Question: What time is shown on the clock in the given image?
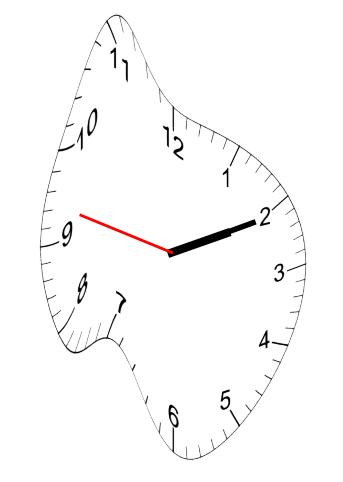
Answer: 02:10:47